Current action and preconditions to check: path_clear

Your task: For each precondition in the list above, predict whether it will hold at this action.

Consider the current scene as observed from the mobile robot's camera, and analyze the predicted future states of all dynamic agents (e.g., people, animals, vehicles, or any moving entities) within the NEXT SECOND.

IMPORTANT: Only answer "very likely" if you are absolutely certain—based on strong, clear evidence—that a dynamic agent will violate the precondition in the predicted future state. Do NOT answer "very likely" for unlikely, ambiguous, or low-probability risks.

Ask yourself for each precondition: Is there a high probability, with clear and convincing evidence, that the predicted future states of any dynamic agent will interfere with the predicted future state of the currently executing action within the NEXT SECOND, causing that precondition to fail?

Assess the risk level based on these predictions. Use "likely" or "very likely" if motions create a clear risk of interference.

Use "neutral" or "improbable" if agents are nearby but their predicted paths are clearly diverging or non-conflicting.

Failure Risk Categories: "very improbable", "improbable", "neutral", "likely", "very likely"

Answer Format: Output ONLY the probability_of_failure value from these categories: "very improbable", "improbable", "neutral", "likely", "very likely"

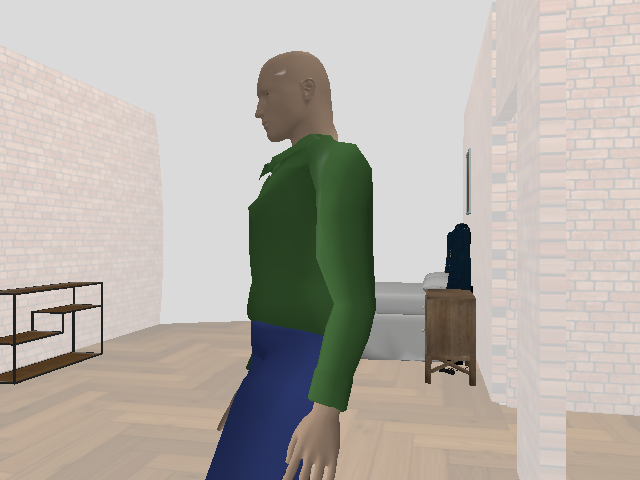

Answer: very likely